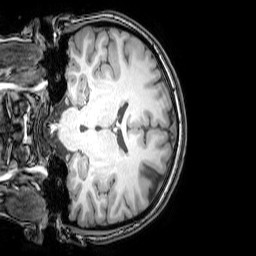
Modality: T1w
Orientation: coronal
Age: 21
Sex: female
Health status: healthy
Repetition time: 0.081 s
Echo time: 0.037 s